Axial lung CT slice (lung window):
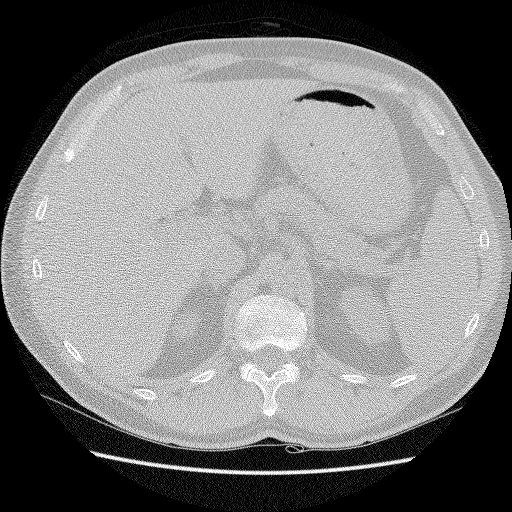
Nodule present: no